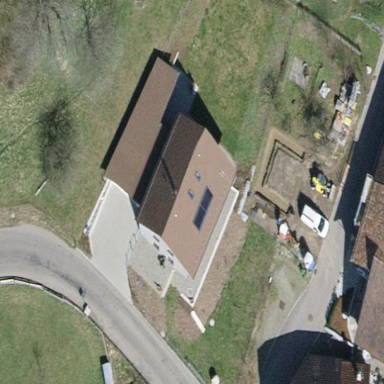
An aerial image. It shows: Building with tiled roof.